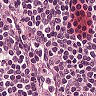
Metastatic tissue present: no